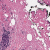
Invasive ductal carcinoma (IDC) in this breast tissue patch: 0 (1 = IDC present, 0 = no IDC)